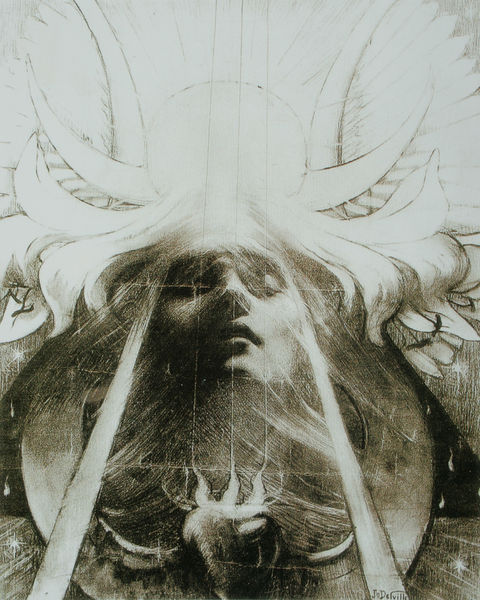
Titel: Parsifal
Künstler: Jean Delville
Institution: Privatbesitz
Schlagwörter: kopf, schlaf, weiß, bewegung, frau, licht, mund, nase, schwarz, skizze, säulen, zeichnung, schleier, tuch, symbolismus, versammlung, augen, gesicht, hals, horn, sonne, haare, lippen, kreis, oval, studie, abstrakt, modern, linien, wehen, jugendstil, symmetrie, ring, foto, flammen, strahlen, kohle, druck, sterne, schraffur, jugenstil, radierung, tote, plakat, bleistift, entwurf, göttin, ornamental, heiligenschein, nimbus, dramatik, vision, konstruktion, sinnlich, herz, hörner, wien, stier, art nouveau, art decor, mucha, aureole, symbole, gebälk, kolonaden, brennendes herz, delville, denster, esoterisch, spinnenweben